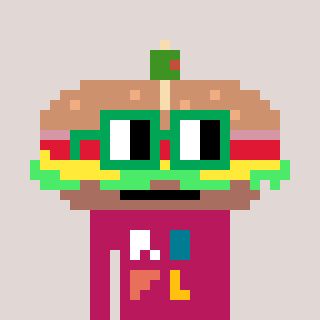
a pixel art character with square green glasses, a sandwich-shaped head and a darkpink-colored body on a warm background